Question: I must be missing something obvious here. But I cant see wat I did wrong.
I have the following code:
'''
var resp = await client.findItemsByCategoryAsync(request);
'''
But this code give me the following compiler error:

Though it says awaitable I cannot use the await keyword. The method is provided by a WCF service (Ebay Finding API)
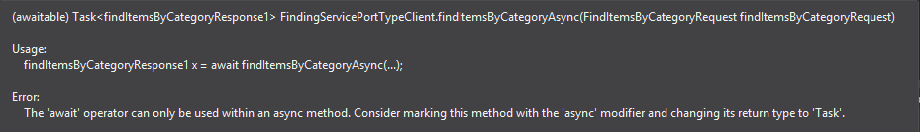
Answer: The method containing the 'await' operator must also be declared as 'async'.
'''
public async void YourMethodAsync()
{
var resp = await client.findItemsByCategoryAsync(request);
}
'''
The error message refers the current method, not the one you're calling await on.